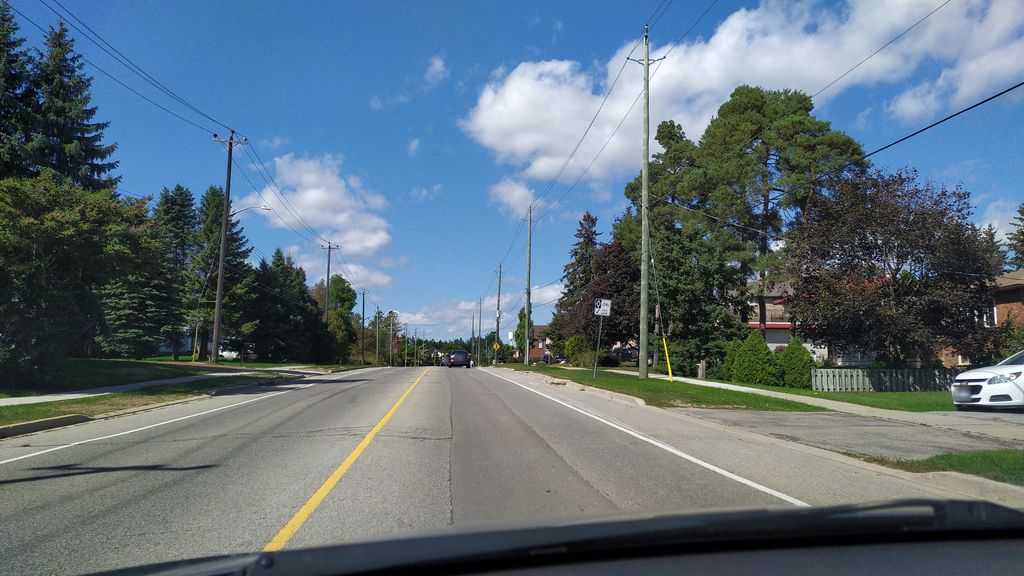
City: kitchener-waterloo